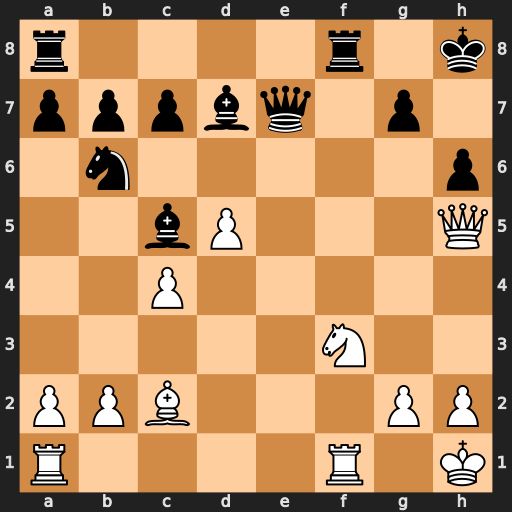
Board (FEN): r4r1k/pppbq1p1/1n5p/2bP3Q/2P5/5N2/PPB3PP/R4R1K
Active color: w
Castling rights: -
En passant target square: -
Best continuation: Qg6 Bf5 Bxf5 Rxf5 Qxf5